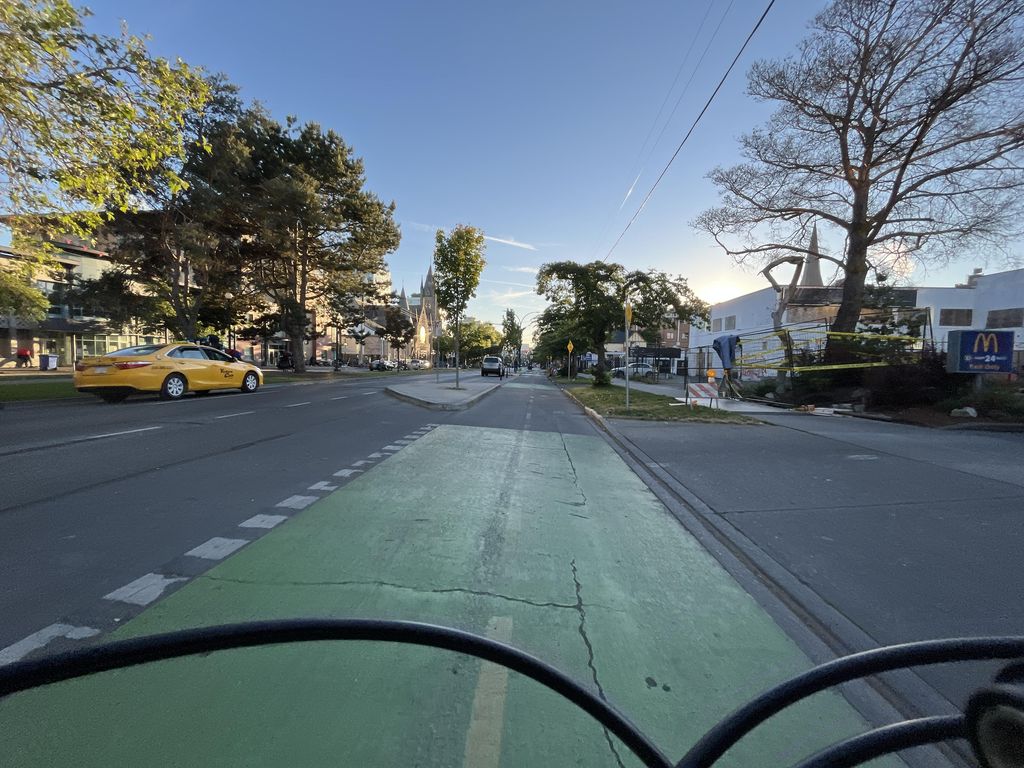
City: victoria